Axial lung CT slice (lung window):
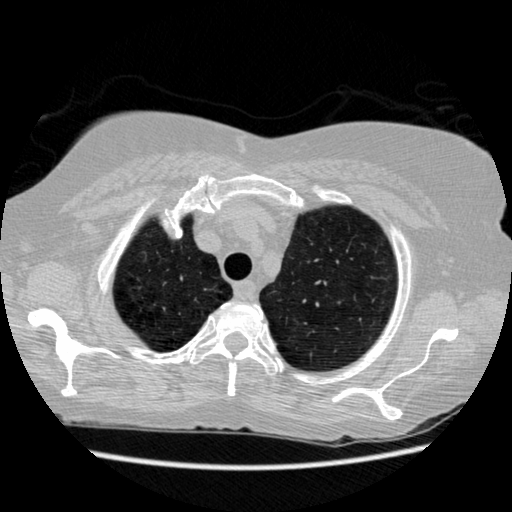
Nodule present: no